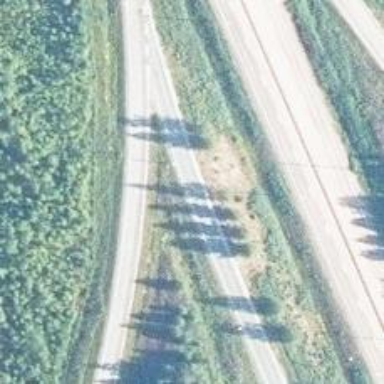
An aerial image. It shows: Trunk link highway.